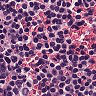
Metastatic tissue present: no